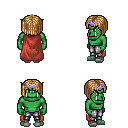
a pixel art fantasy rpg character, male body template, orc, green skin, maroon cape, metal pants, blonde pageboy hairstyle, purple tiara, white slippers, four views (front, back, left, right), 2x2 character sprite sheet, small pixel art, hard edges, no anti-aliasing